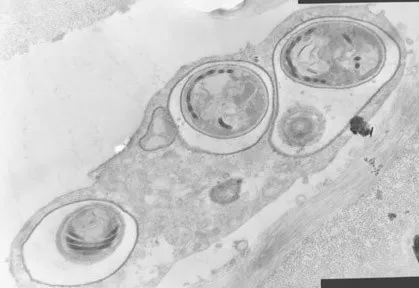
The electron microscopic examination of the corneal button revealing macrophage with three spores.
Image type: pathology (h&e)